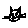
Label: cat